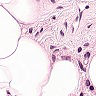
Metastatic tissue present: yes